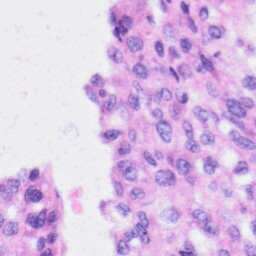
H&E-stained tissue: Liver